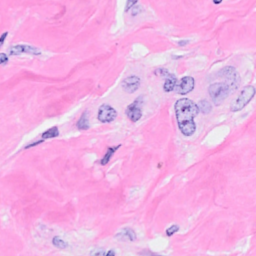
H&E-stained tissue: Breast